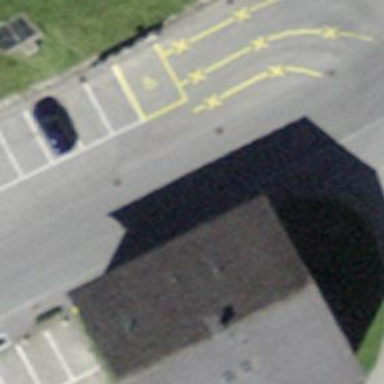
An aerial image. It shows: Bus stop along the road.